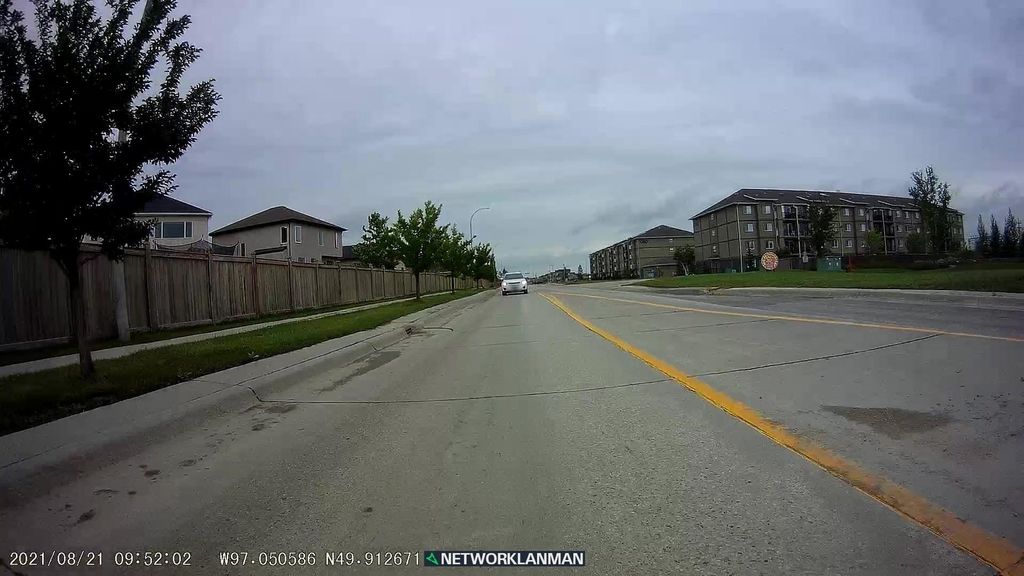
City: winnipeg